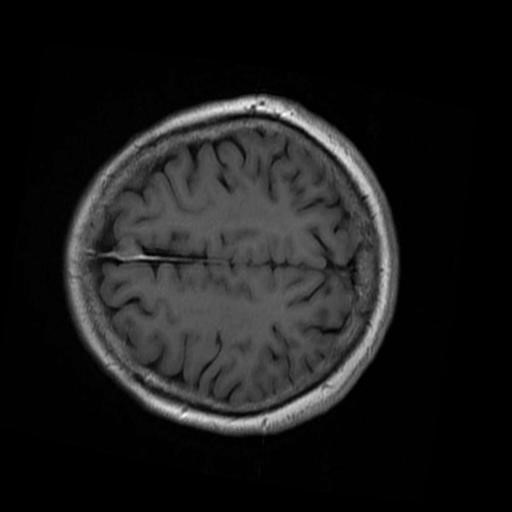
Label: brain_menin